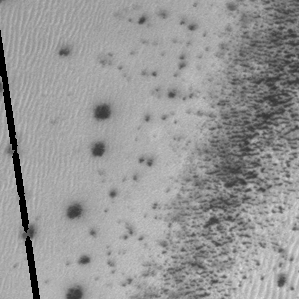
Label: frost